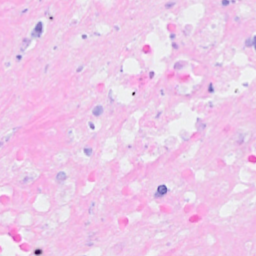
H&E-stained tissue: Breast